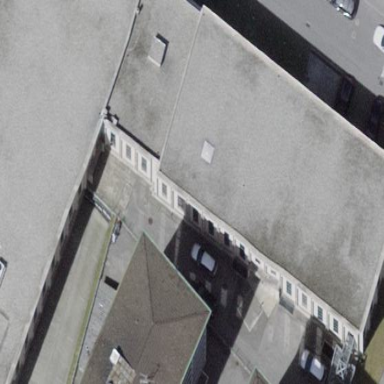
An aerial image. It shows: Commercial building.